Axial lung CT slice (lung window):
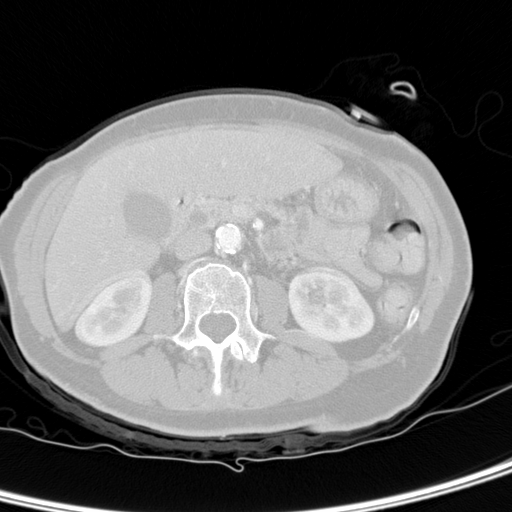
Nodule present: no